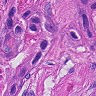
Metastatic tissue present: yes